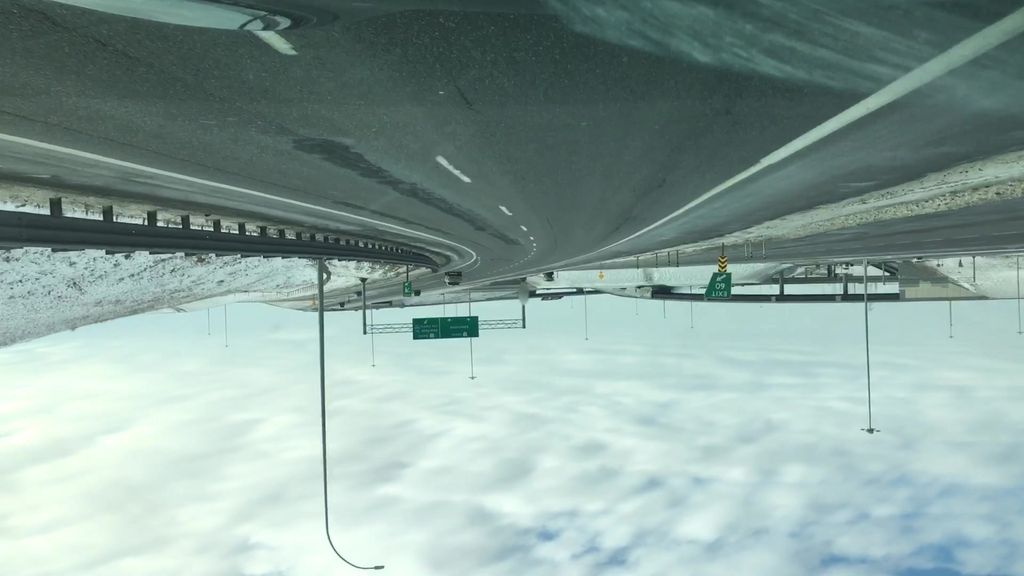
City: calgary